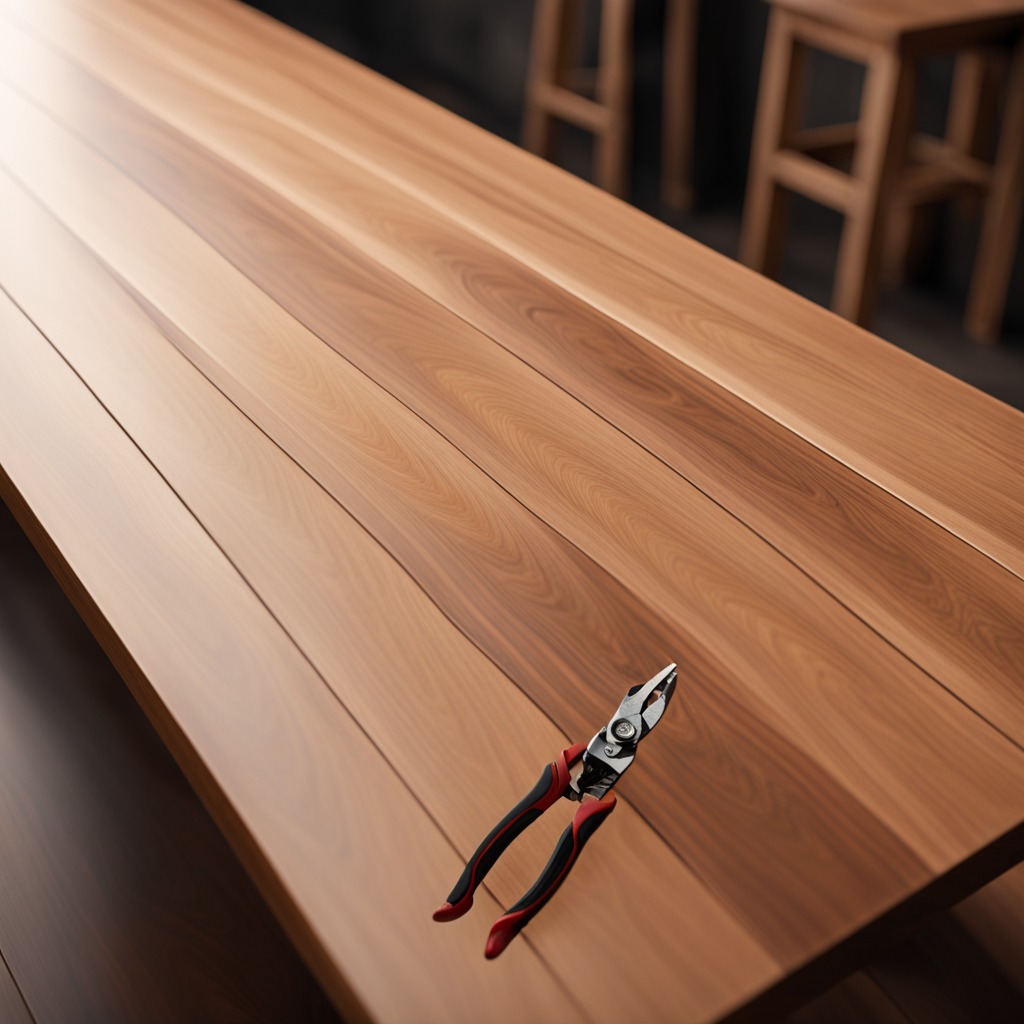
A plier is lying on a wooden table in a carpentry studio rich wood textures side lighting.